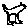
Label: cat